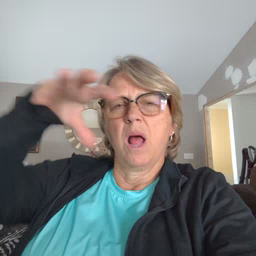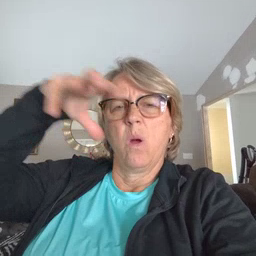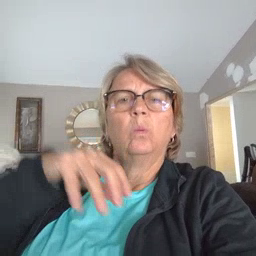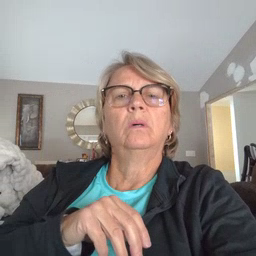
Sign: cloud